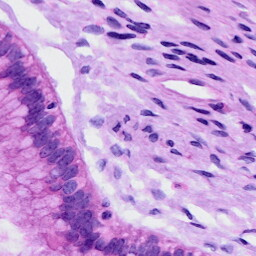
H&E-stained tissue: Cervix